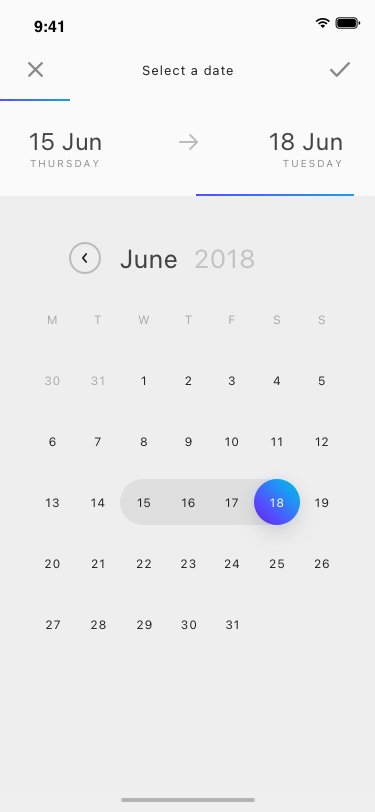
Text in this UI design:
S 5 12 19 26 
S 4 11 18 25 
F 3 10 17 24 31
T 2 9 16 23 30
W 1 8 15 22 29
T 31 7 14 21 28
M 30 6 13 20 27
2018
June
tuesday
18 Jun
thursday
15 Jun
Select a date
9:41